Aerial crown-view tile of a tropical tree (Barro Colorado Island, Panama), acquired 20250616:
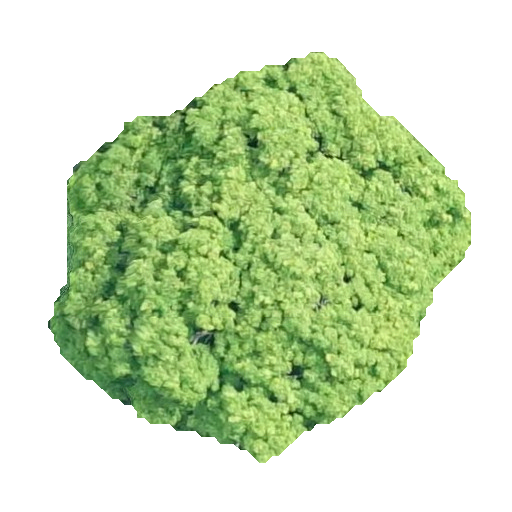
Species: Handroanthus guayacan
GBIF accepted scientific name: Handroanthus guayacan
Crown area: 168.839 m²